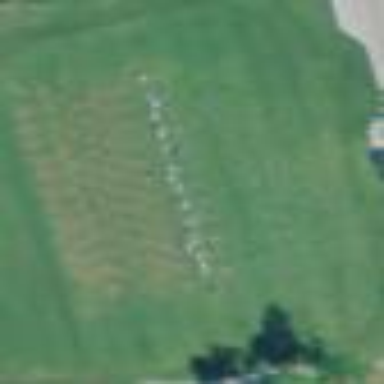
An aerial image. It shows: Well-maintained grassy area designated as golf fairway.